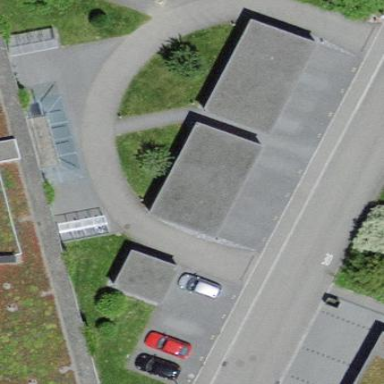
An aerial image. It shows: Garage with flat roof.